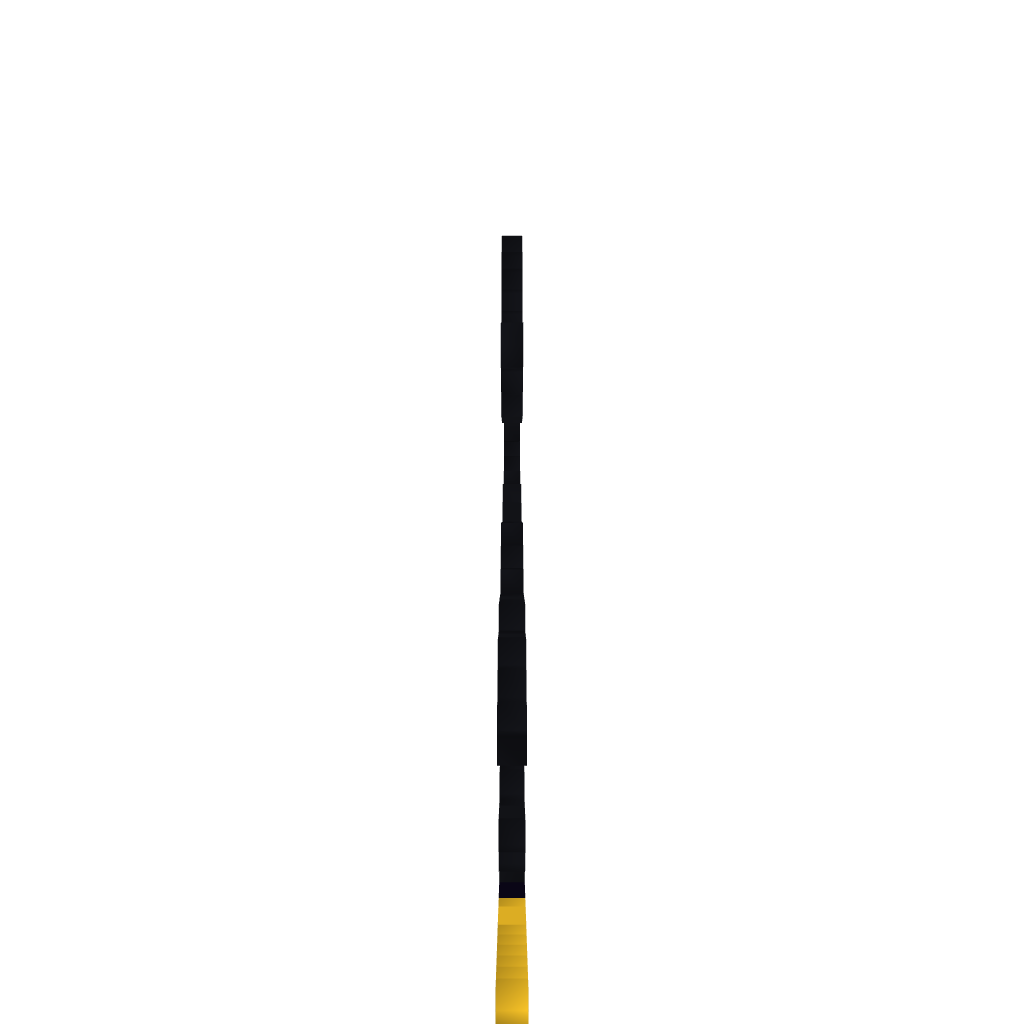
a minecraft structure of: Scorpion PixelArt